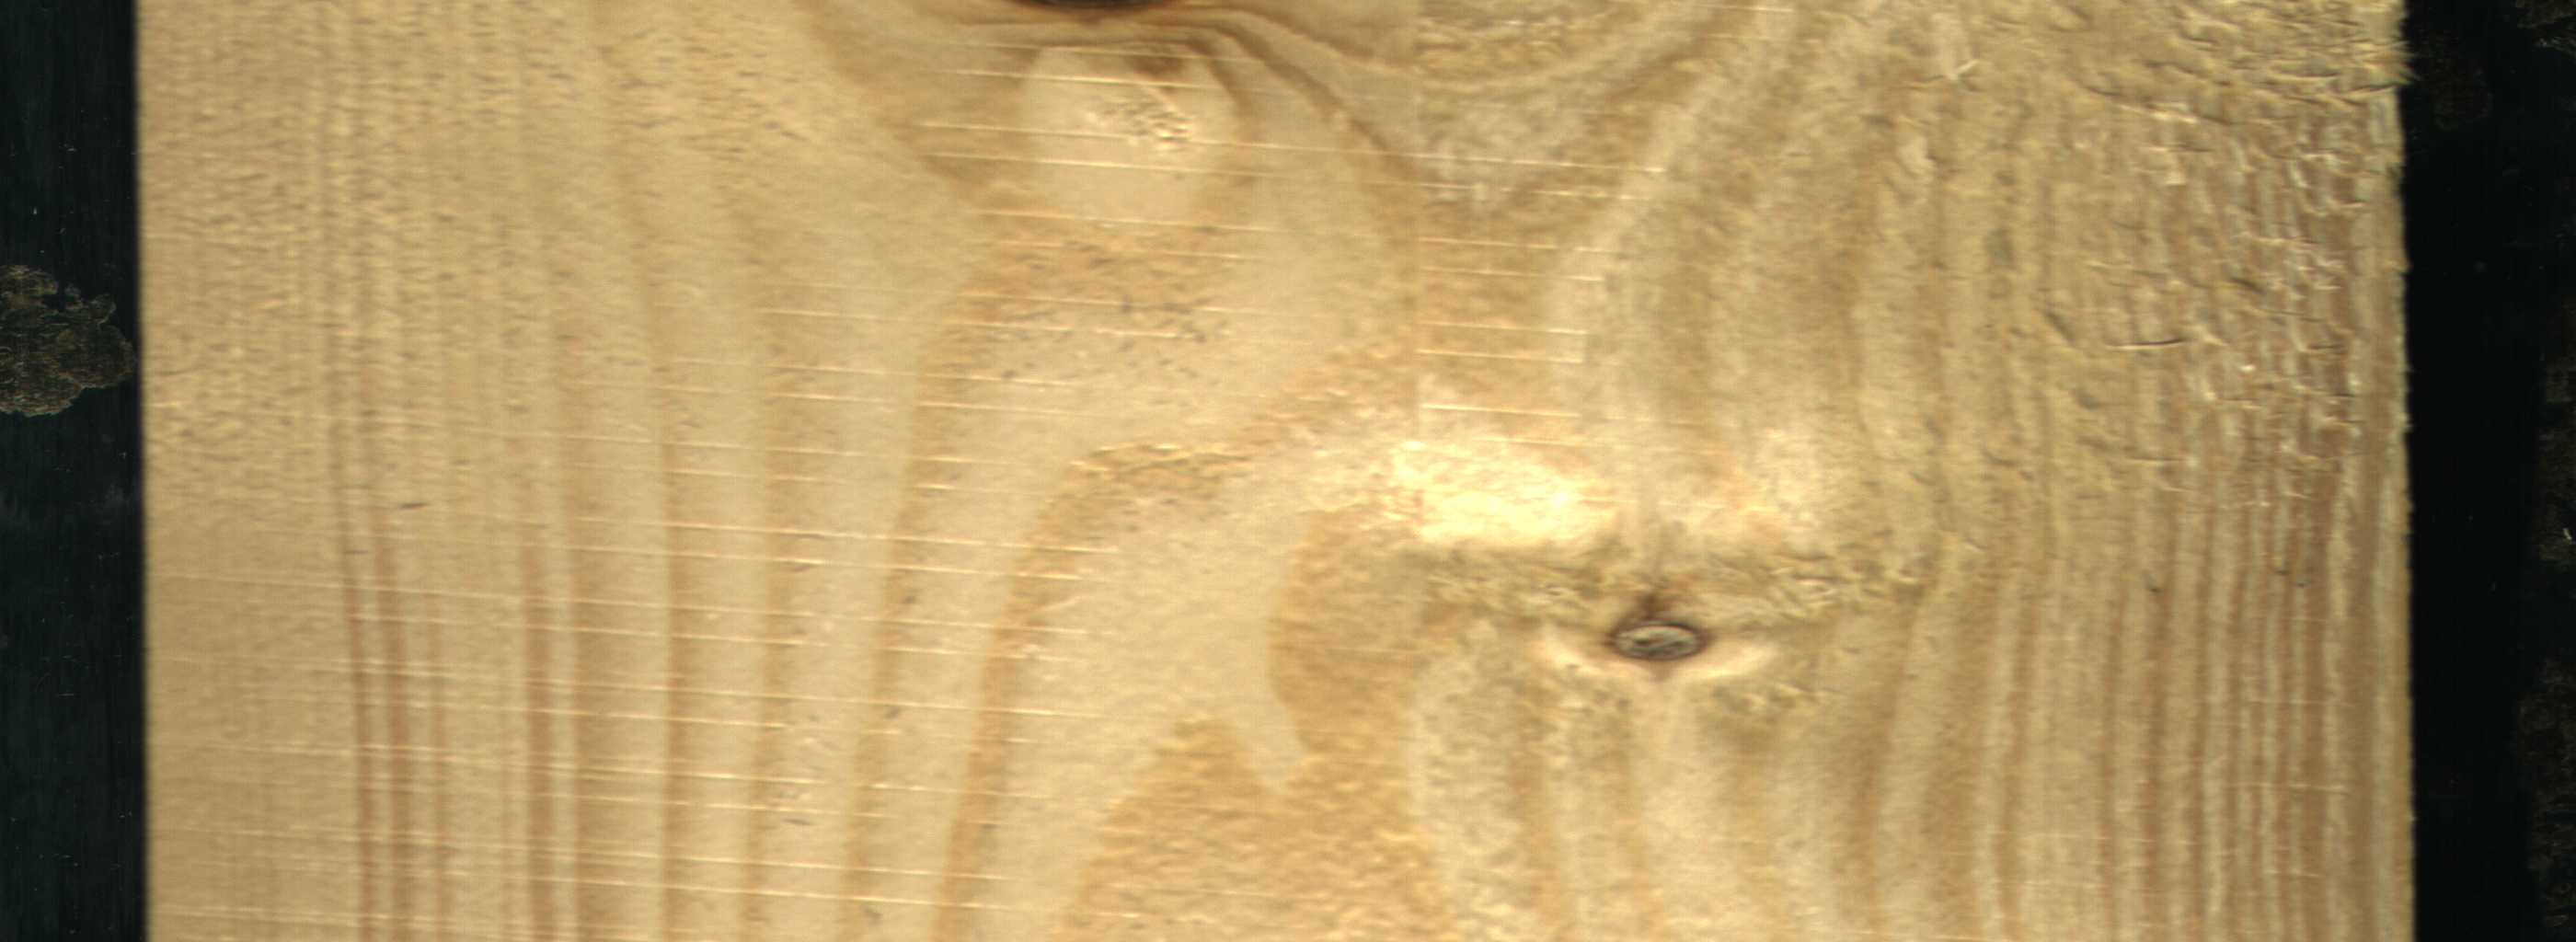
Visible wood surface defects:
Dead_Knot
Live_Knot